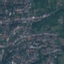
Land use / land cover class: Residential